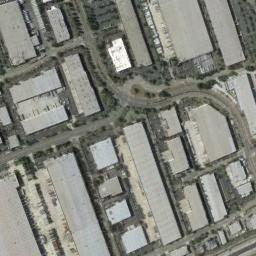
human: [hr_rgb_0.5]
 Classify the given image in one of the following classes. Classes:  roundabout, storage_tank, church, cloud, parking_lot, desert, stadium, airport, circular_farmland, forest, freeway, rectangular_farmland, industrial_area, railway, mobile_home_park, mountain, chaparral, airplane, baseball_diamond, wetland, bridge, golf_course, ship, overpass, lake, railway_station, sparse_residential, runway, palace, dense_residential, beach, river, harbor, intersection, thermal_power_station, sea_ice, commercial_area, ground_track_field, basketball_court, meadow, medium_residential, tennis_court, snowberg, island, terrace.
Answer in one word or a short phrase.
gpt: industrial_area